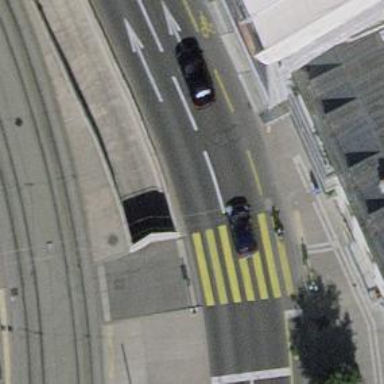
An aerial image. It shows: Service road tunnel that serves as building passage.